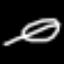
Label: leaf